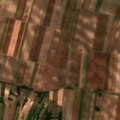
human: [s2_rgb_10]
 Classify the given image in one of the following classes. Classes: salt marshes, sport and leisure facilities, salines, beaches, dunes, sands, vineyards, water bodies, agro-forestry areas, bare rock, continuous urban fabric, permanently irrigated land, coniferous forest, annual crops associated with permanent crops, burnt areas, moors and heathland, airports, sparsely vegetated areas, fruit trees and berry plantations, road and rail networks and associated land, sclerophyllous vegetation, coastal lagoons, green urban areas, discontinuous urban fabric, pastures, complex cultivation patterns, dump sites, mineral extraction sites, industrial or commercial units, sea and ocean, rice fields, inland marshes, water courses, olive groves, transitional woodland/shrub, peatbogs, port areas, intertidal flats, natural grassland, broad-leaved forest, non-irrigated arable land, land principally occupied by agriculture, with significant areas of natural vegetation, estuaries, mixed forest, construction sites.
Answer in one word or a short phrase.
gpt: non-irrigated arable land, transitional woodland/shrub